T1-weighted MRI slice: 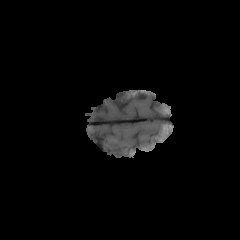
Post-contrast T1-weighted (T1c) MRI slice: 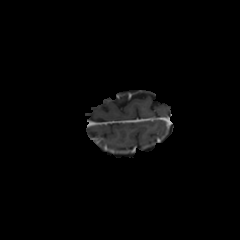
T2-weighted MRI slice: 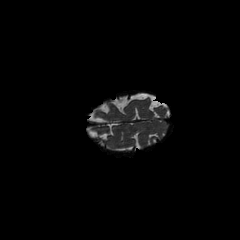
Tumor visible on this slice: no